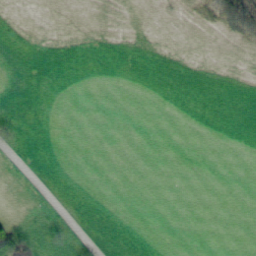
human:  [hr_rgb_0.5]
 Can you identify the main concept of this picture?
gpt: golf course